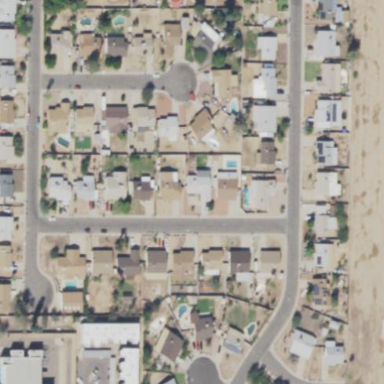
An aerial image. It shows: Residential area consisting of single-family homes.